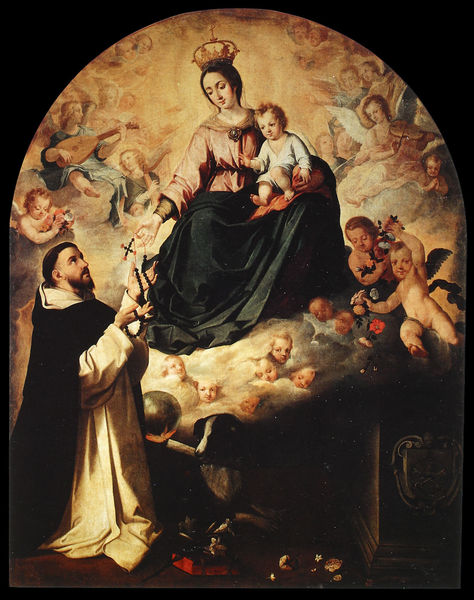
Titel: Die Hl. Jungfrau überreicht dem Hl. Dominik den Rosenkranz
Künstler: Bartolomé Esteban Murillo
Institution: Sevilla, Erzbischof Palast
Schlagwörter: himmel, umhang, wolken, blume, blumen, hintergrund, hund, rot, gewand, kind, krone, engel, kreuz, wappen, geige, christus, jesus, priester, mönch, laute, mandoline, maria, rosenkranz, pater, gottesmutter, apostel